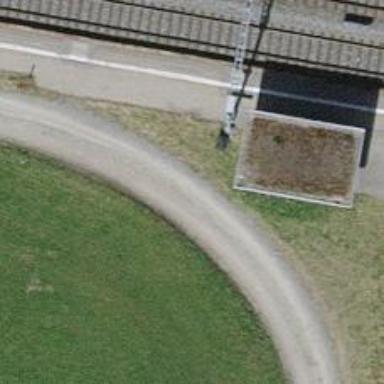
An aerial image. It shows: Gravel track road.